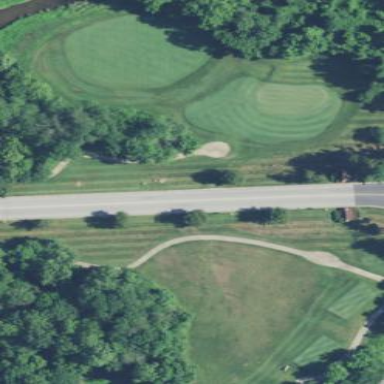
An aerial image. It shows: Area with grass used as rough in golf course.